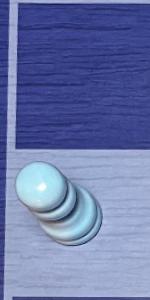
Label: Pawn_White